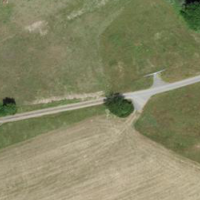
EUNIS habitat code: 52
Species observed at this site:
Lapsana communis
Cornus sanguinea